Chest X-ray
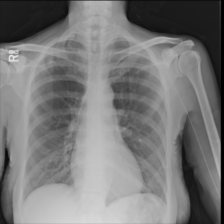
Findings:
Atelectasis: negative
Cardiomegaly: negative
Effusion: negative
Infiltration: negative
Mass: negative
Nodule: negative
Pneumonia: negative
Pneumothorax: negative
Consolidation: negative
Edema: negative
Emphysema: negative
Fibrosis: negative
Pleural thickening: negative
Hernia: negative